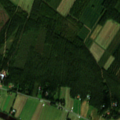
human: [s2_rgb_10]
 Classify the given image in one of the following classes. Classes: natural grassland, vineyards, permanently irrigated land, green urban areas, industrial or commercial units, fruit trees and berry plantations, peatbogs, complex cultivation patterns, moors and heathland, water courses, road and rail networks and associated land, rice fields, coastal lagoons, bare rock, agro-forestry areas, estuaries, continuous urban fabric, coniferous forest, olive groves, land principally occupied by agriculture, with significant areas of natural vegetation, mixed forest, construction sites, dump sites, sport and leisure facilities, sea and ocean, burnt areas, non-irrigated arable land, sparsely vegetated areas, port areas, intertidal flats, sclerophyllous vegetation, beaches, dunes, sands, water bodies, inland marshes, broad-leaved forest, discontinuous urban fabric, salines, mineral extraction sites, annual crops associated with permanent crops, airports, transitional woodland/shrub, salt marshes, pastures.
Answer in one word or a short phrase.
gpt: discontinuous urban fabric, non-irrigated arable land, land principally occupied by agriculture, with significant areas of natural vegetation, coniferous forest, mixed forest